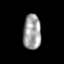
Tissue: prostate
Cell type: Fibroblasts
Senescence score: 0.7007
Nuclear area (px): 620
Mean DAPI intensity: 159